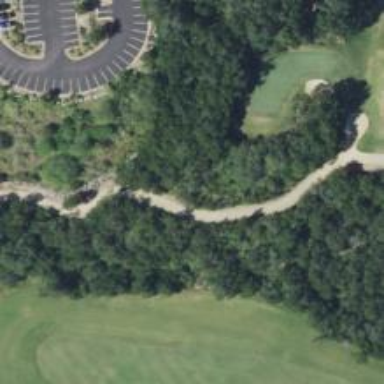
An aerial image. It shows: Path used for both walking and golf.